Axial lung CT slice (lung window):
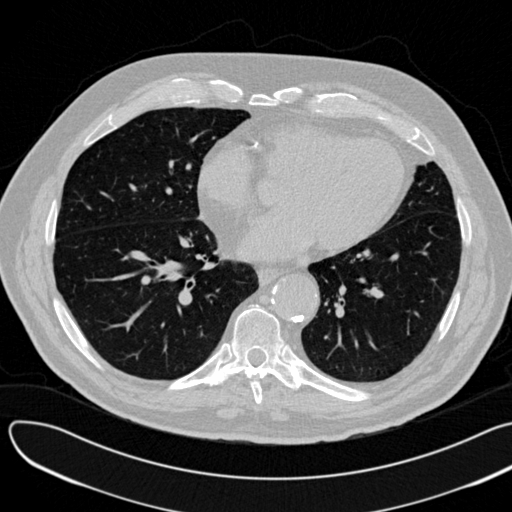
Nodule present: no